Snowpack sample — Buffalo Mountain, Silverthorne, Colorado, USA (1/25/25, 10:11 AM MST)
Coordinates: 39.6222, -106.1139
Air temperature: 22 °F
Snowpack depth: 110 cm
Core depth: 20 cm
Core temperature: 48.2 °F
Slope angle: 12°, slope face: 102°
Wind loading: high
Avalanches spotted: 0
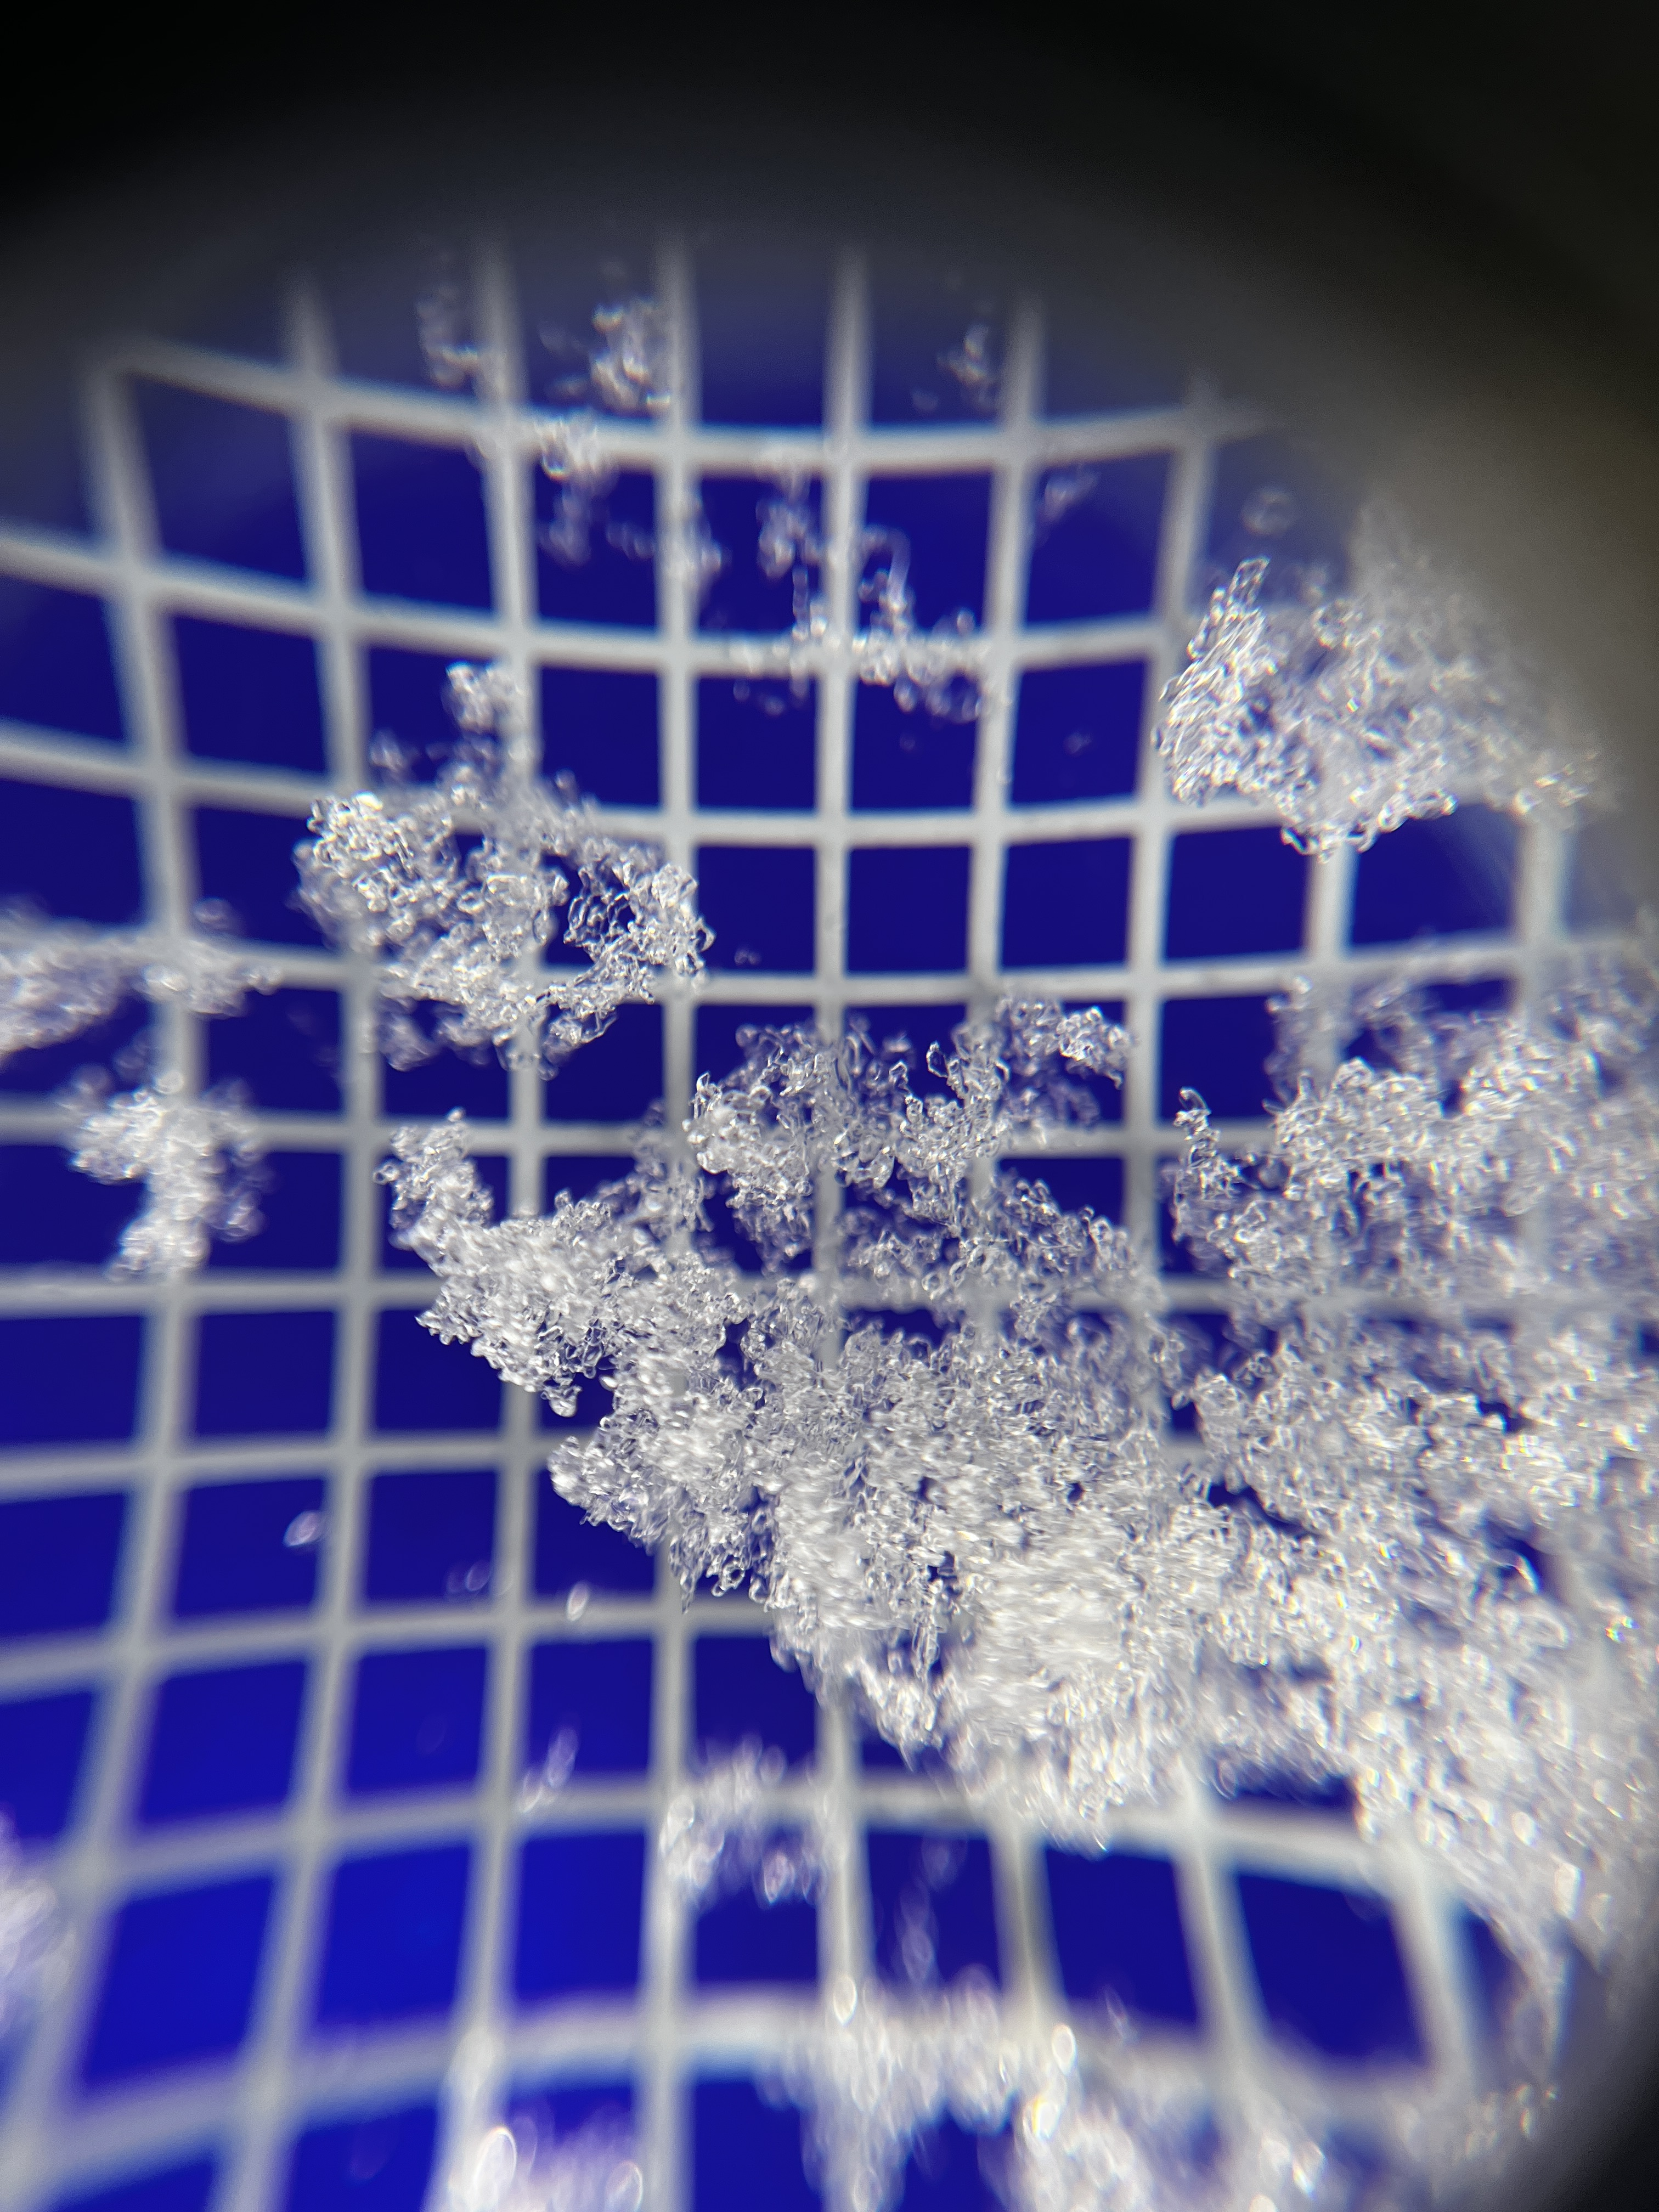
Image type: magnified_profile
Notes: No avalanches nearby, collected on the outskirts of a fire break 15 meters from the treeline, on way to Buffalo and Red Mountain